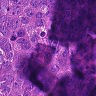
Metastatic tissue present: yes